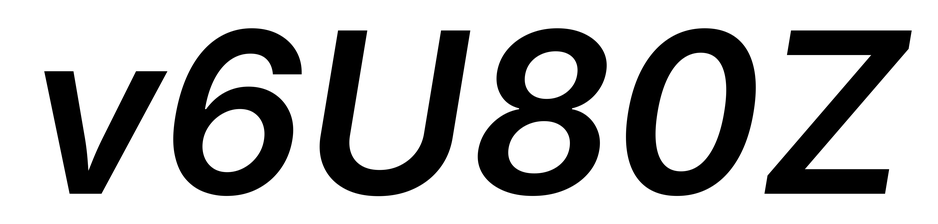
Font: Inter-Italic_SemiBold_Italic